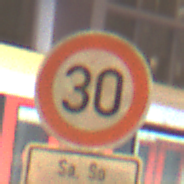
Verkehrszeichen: Geschwindigkeit30
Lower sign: ZeitangabenMitBeschraenkungAufWochentage9
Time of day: NotSpecified
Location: Indoor (Urban)
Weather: NotSpecified
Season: NotSpecified
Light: Artificial